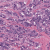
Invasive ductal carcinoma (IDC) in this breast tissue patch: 1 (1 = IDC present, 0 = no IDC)